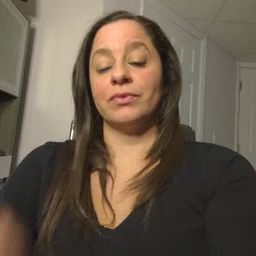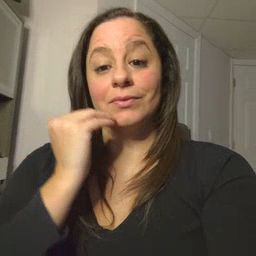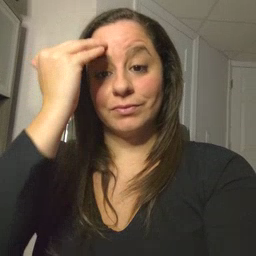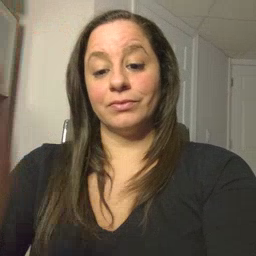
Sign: head